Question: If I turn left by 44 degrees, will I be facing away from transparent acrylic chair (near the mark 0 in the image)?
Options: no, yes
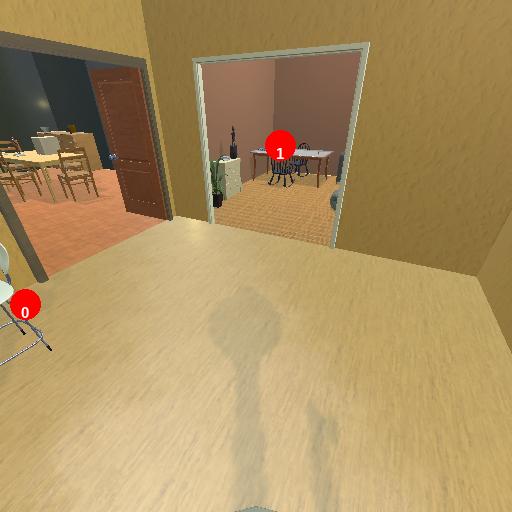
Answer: no